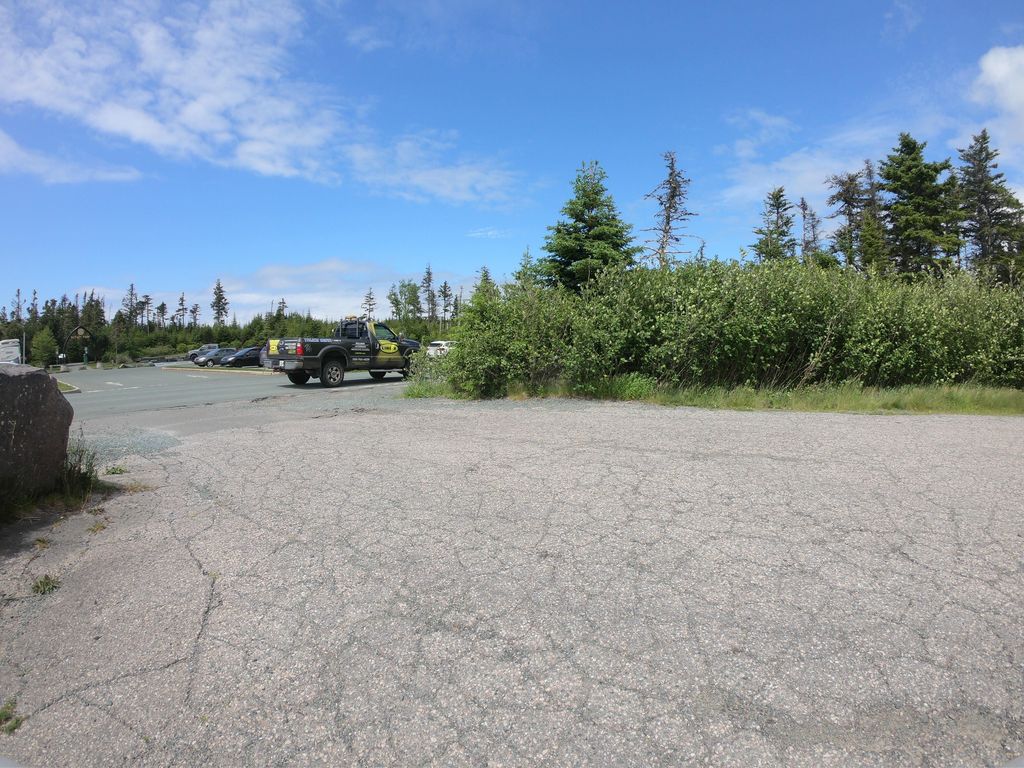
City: st_johns